The plot is a Hilbert-envelope spectrum of a rotating bearing's acceleration signal, annotated with the bearing's characteristic defect frequencies. Diagnose the bearing from this image, choosing from: normal, inner_race, outer_race, ball.
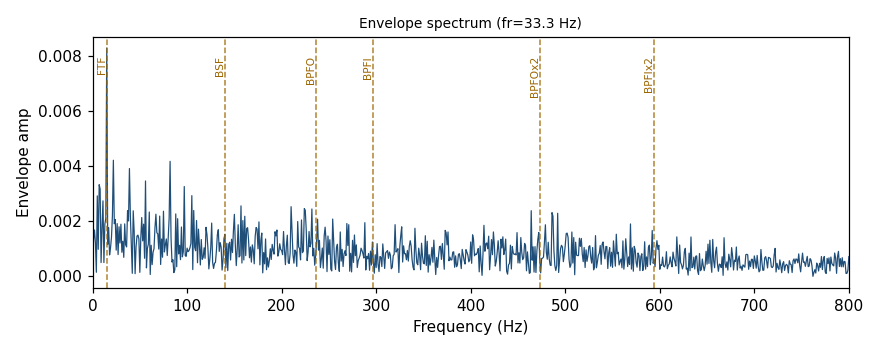
Answer: normal